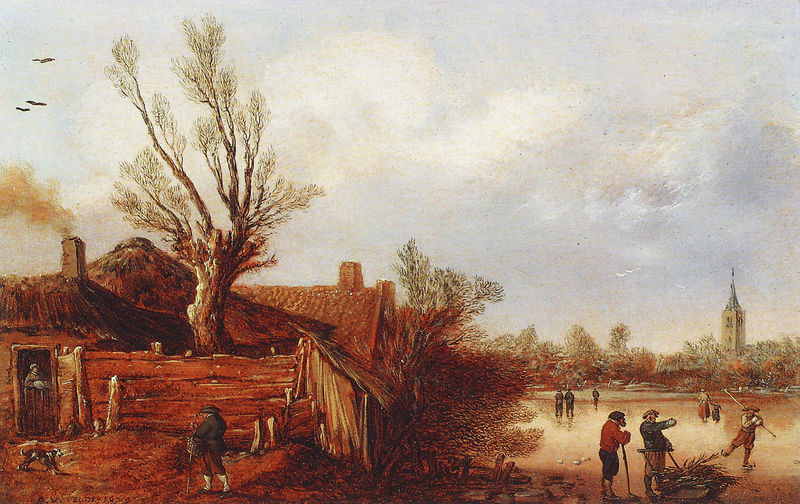
Titel: Landschaft mit Dörfern und einem gefrorenen Kanal
Künstler: Esaias van de Velde
Institution: Privatsammlung
Schlagwörter: baum, gemälde, himmel, fluss, frauen, kirchturm, landschaft, see, teich, grau, männer, eis, haus, hund, rot, zaun, holland, niederlande, häuser, vögel, wind, hütte, kirche, kind, bauern, kamin, weiher, fischer, kahl, bauernhof, herbst, winter, sturm, bretter, breugel, breughel, kate, schlitten, gefroren, schlittschuh, schlittschuhe, eisläufer, schlittschuhläufer, seeçzugefroren